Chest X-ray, AP view. Patient: 50 years old, sex F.
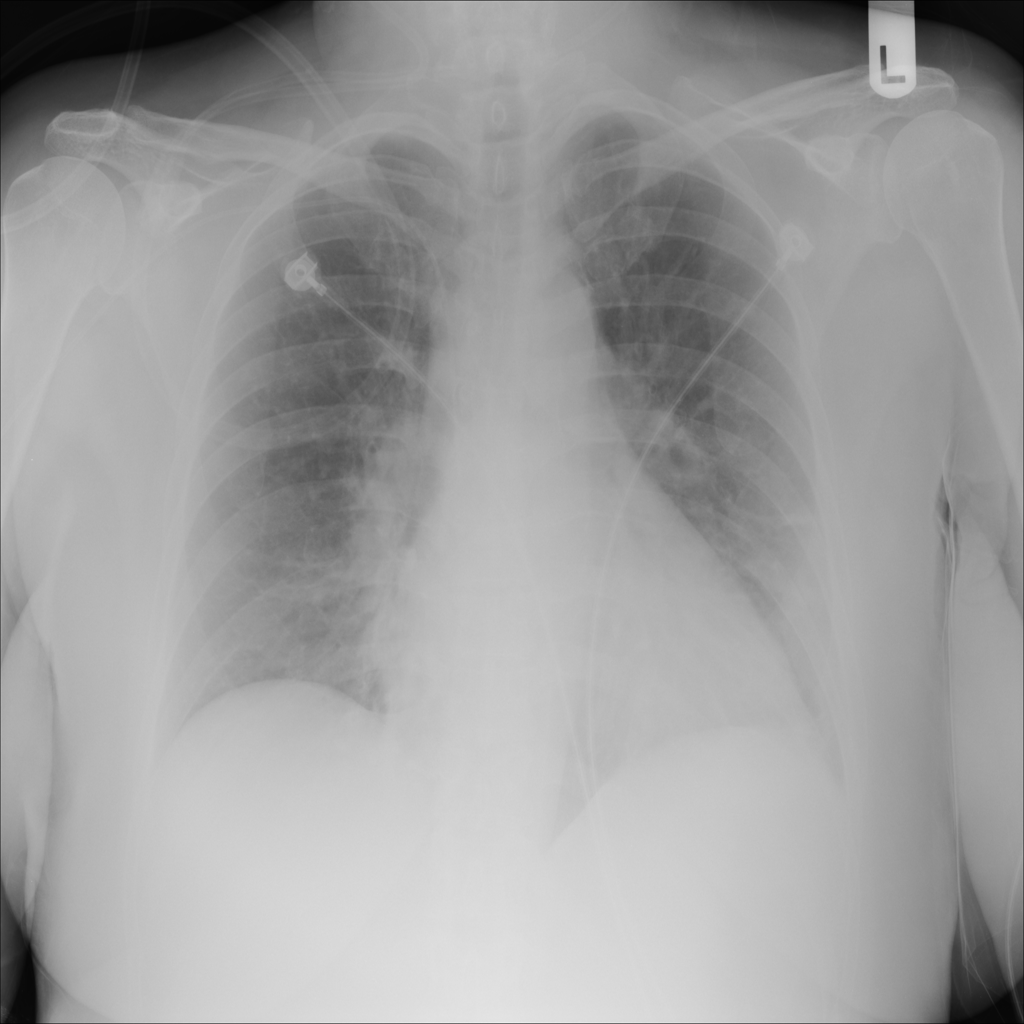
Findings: Atelectasis